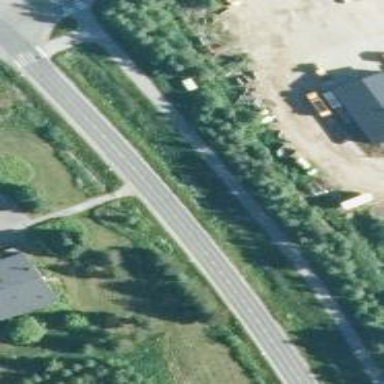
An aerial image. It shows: Cycleway.